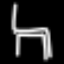
Label: chair